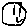
Label: smiley face